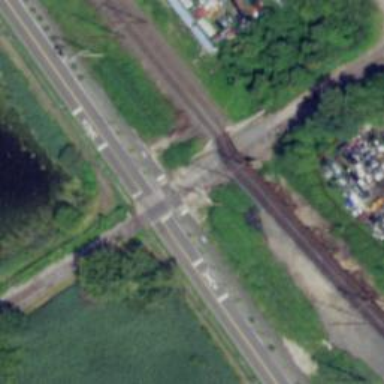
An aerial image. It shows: Crossing for the railway.